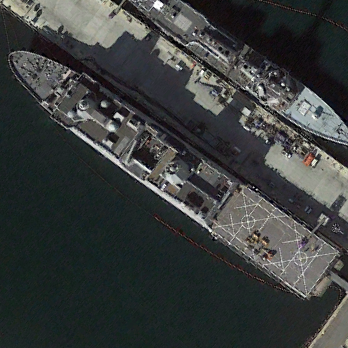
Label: combat